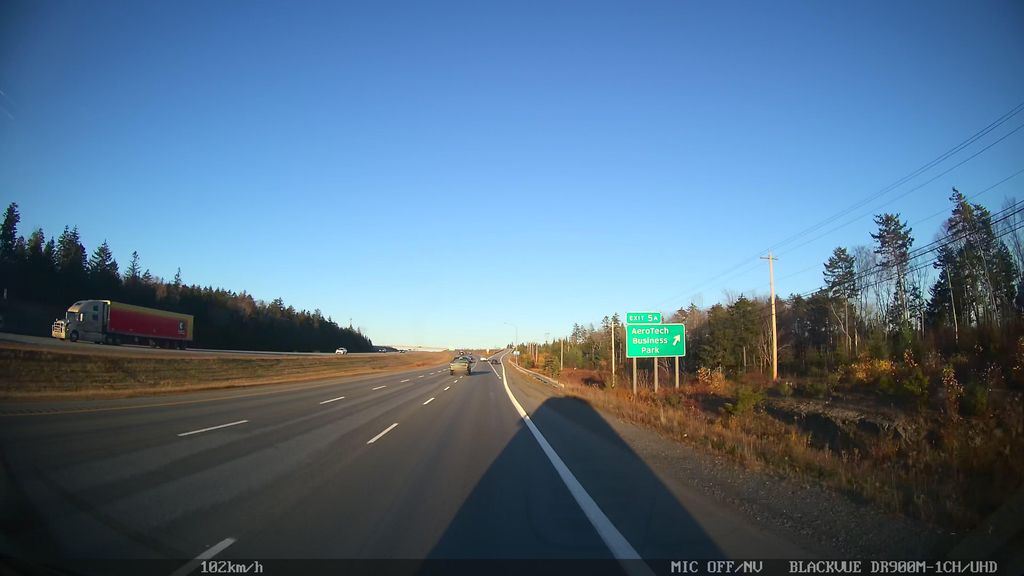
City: halifax